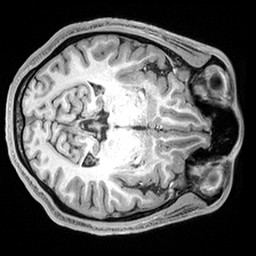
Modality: T1w
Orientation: axial
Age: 21
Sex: male
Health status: healthy
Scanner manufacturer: siemens
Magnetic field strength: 3 T
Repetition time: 2.4 s
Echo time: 0.00217 s